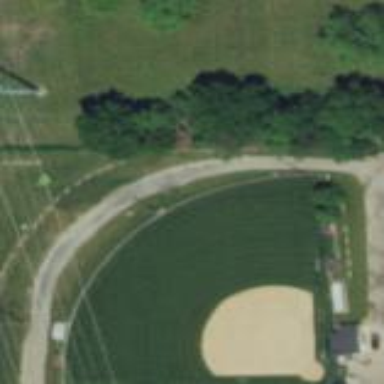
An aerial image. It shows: Baseball pitch for leisure land.